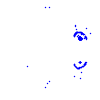
Particle: pion